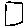
Label: square